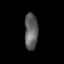
Tissue: skin
Cell type: Myeloid cells
Senescence score: 0.6823
Nuclear area (px): 474
Mean DAPI intensity: 95.686